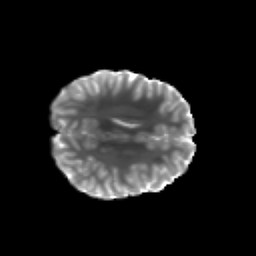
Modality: T2w
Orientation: axial
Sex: female
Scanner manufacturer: siemens
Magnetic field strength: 3 T
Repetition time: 5 s
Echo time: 0.071 s